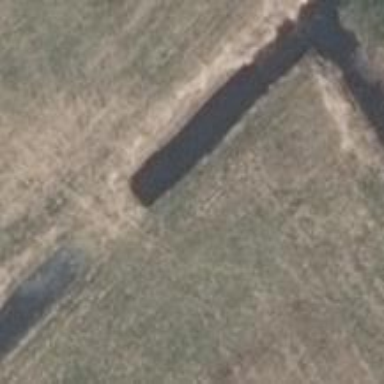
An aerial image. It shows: Culvert tunnel.